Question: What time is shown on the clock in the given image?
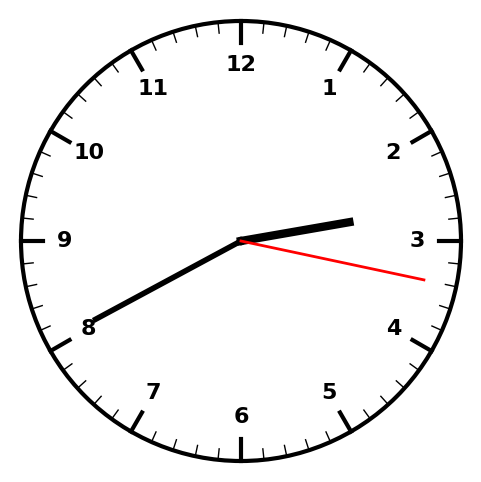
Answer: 02:40:17